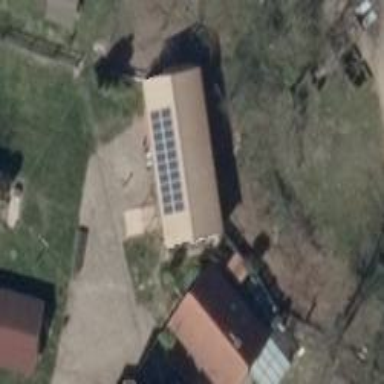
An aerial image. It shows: Small solar photovoltaic panel generator is producing electricity.